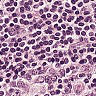
Metastatic tissue present: no